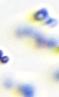
Label: Phaeocystis